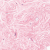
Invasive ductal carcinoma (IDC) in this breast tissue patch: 0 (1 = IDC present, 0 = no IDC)